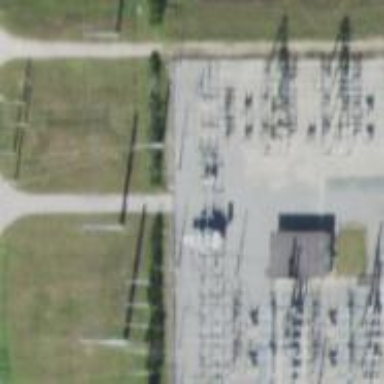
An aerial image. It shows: Switch used for power control.